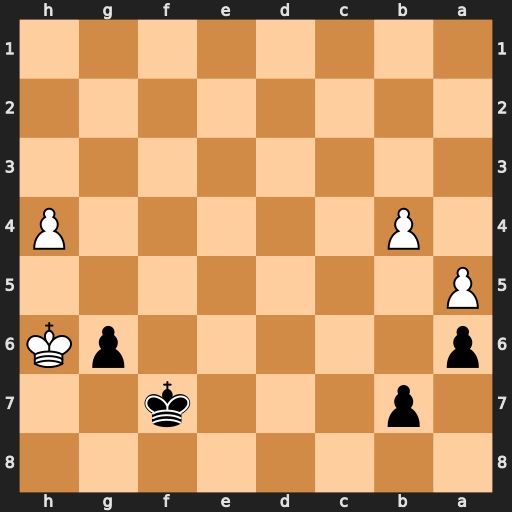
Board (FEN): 8/1p3k2/p5pK/P7/1P5P/8/8/8
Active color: b
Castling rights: -
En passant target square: -
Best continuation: Kf6 Kh7 g5 hxg5+ Kxg5